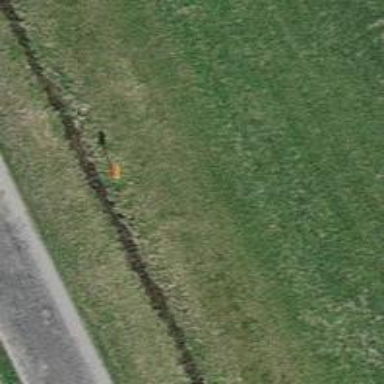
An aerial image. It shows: Aerial marker.